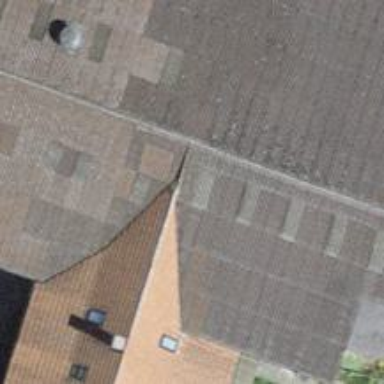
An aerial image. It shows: Farm building.